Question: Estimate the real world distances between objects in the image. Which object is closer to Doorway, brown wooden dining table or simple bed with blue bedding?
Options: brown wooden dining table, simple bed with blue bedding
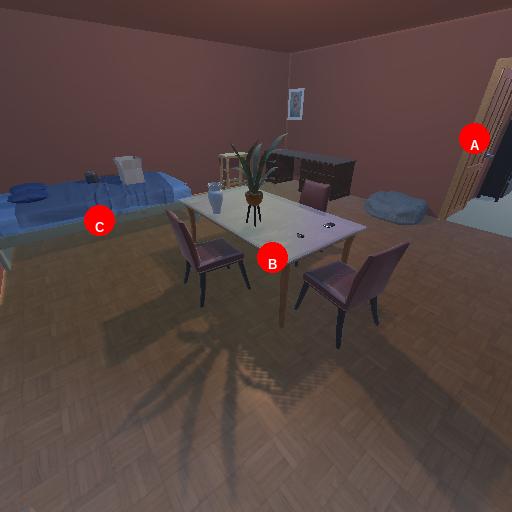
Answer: brown wooden dining table